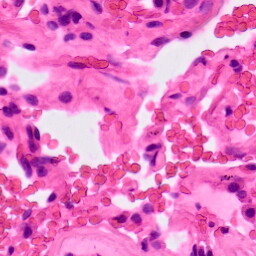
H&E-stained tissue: Lung